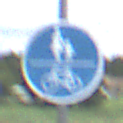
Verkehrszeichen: GemeinsamerGehUndRadweg
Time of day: Midday
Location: Outdoor (Nature)
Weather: PartlyCloudy
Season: NotSpecified
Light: Natural